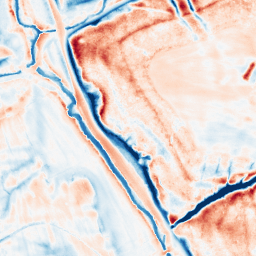
Category: classical
Decomposition family: uniform
Decomposition parameters: size: 20
Upsampling method: quadratic
Upsampling parameters: scale: 2
Upsampling scale: 2